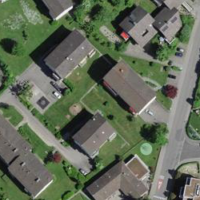
EUNIS habitat code: 54
Species observed at this site:
Spiraea japonica
Ajuga reptans